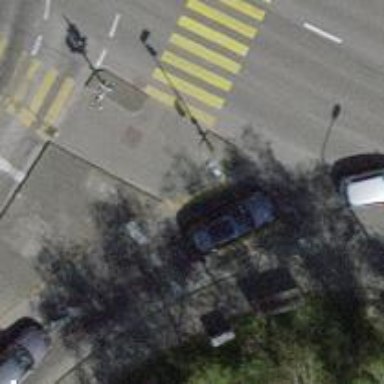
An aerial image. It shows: Uncontrolled zebra crossing with notable zebra markings.